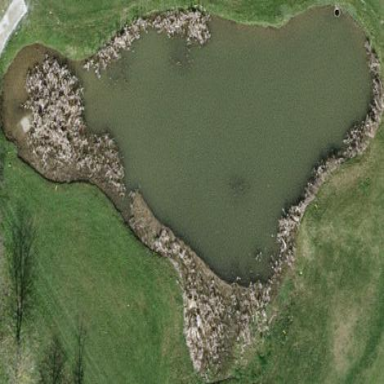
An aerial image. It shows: Pond serving as lateral water hazard on golf course.